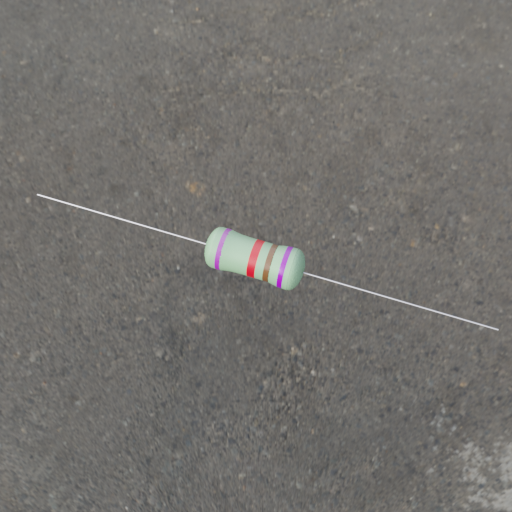
Resistor colour bands (in order): violet, red, brown, violet